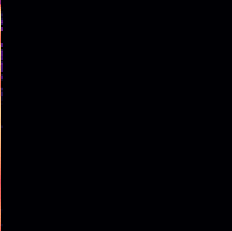
Sound class: Rain